Interaction volume radius: 10 \u00c5
Interaction volume height: 15 \u00c5
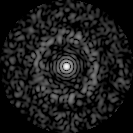
Disorder parameter: 0.842